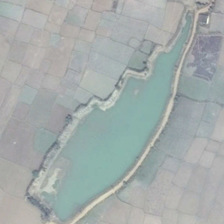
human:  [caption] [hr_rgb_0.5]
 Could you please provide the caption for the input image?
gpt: there is a pond with a stair step edge and a curved edge in the farmland .

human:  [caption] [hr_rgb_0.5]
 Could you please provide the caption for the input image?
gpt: there is a pond with a stair step edge and a curved edge in the farmland .

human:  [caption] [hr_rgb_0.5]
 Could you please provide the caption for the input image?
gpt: there is a pond with a stair step edge and a curved edge in the farmland .

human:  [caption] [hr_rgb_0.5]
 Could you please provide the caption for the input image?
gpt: it is a green pond situated in the middle of these blocks of field .

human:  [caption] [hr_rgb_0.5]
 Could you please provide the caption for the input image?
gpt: an irregular green pond is surrounded by many pieces of farmlands .